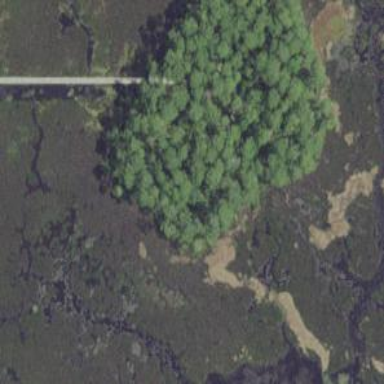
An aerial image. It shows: Swamp in wetland area.